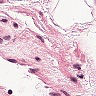
Metastatic tissue present: no